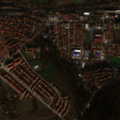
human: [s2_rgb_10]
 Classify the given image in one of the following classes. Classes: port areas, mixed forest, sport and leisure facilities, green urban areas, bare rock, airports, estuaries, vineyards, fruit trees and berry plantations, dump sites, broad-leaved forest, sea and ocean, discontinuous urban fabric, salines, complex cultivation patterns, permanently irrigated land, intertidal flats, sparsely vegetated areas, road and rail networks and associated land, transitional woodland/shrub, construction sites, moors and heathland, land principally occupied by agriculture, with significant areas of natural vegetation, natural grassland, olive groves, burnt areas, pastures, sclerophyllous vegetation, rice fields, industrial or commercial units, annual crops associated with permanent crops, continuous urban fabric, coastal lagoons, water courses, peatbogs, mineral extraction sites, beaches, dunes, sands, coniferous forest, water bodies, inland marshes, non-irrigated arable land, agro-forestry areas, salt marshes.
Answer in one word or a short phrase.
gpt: discontinuous urban fabric, green urban areas, pastures, complex cultivation patterns, land principally occupied by agriculture, with significant areas of natural vegetation